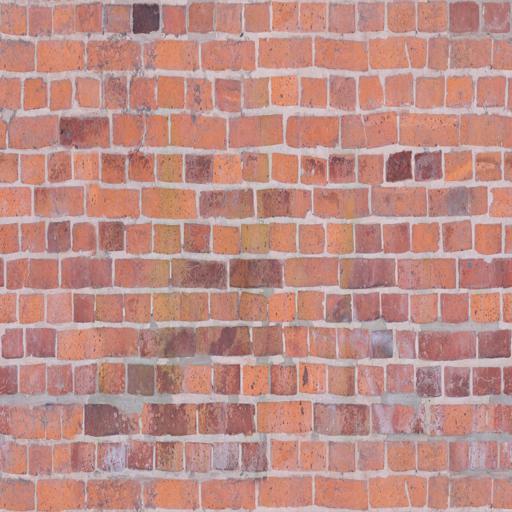
Tags: brick bricks red